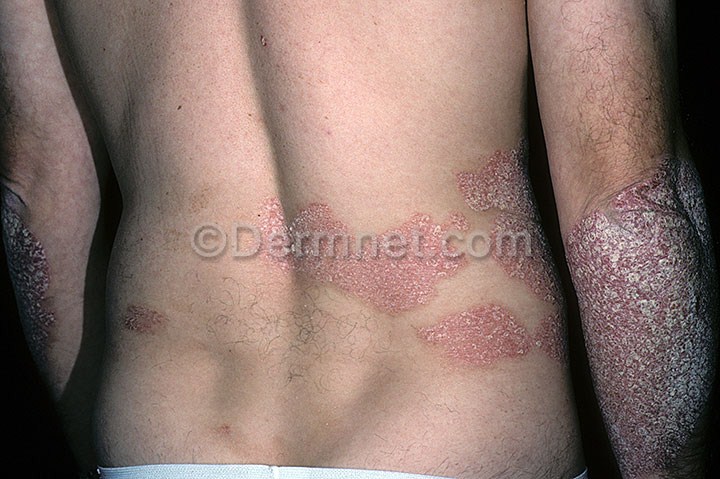
Disease: Psoriasis pictures Lichen Planus and related diseases